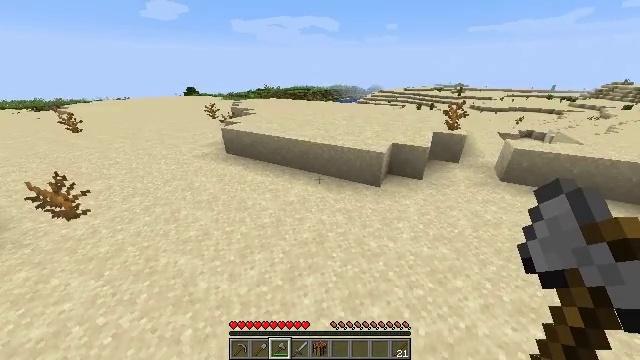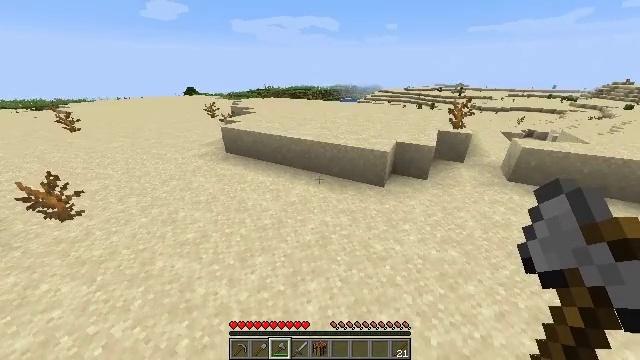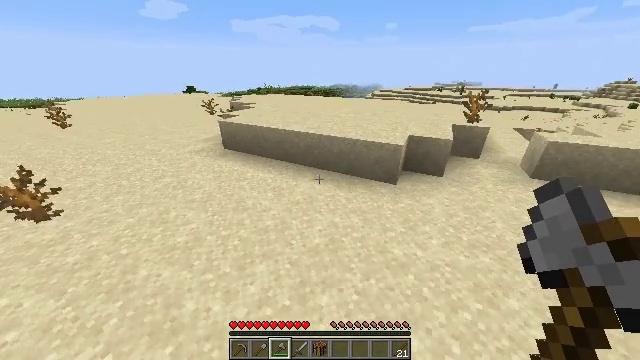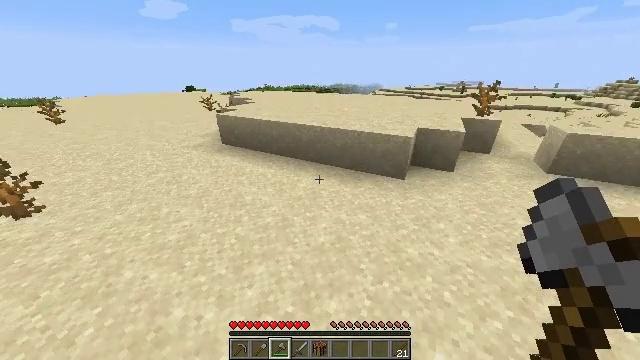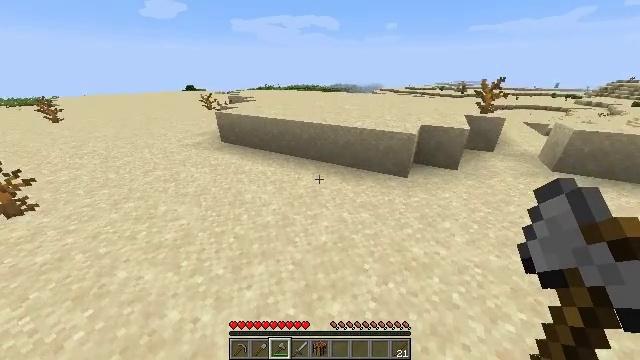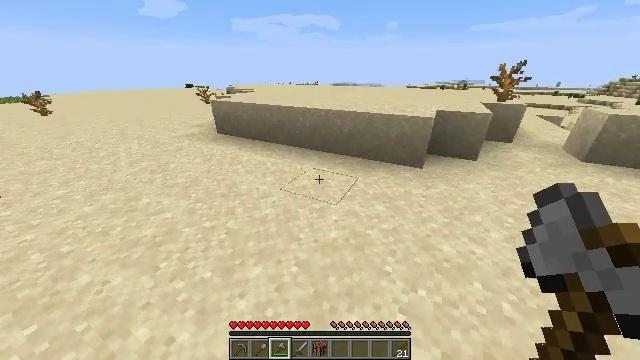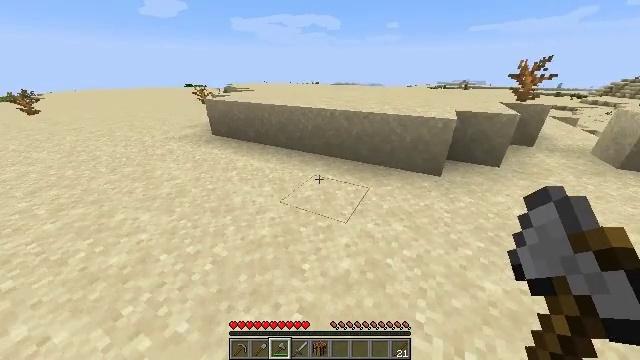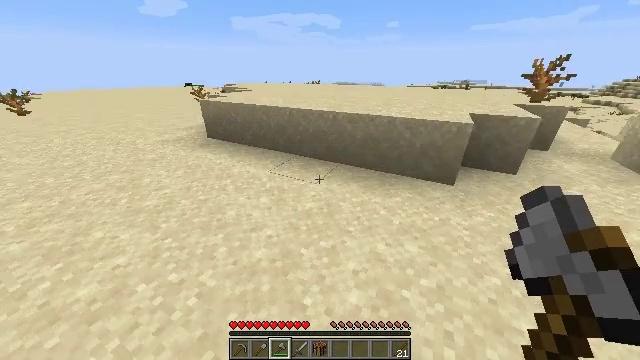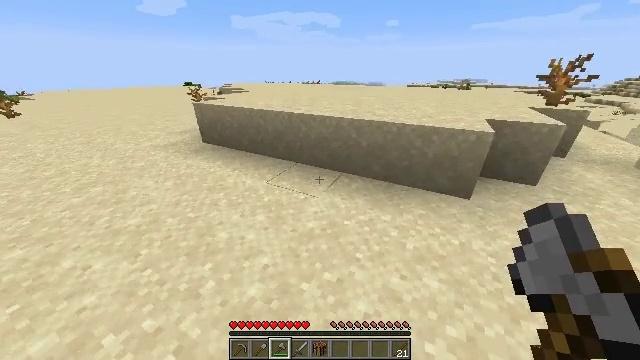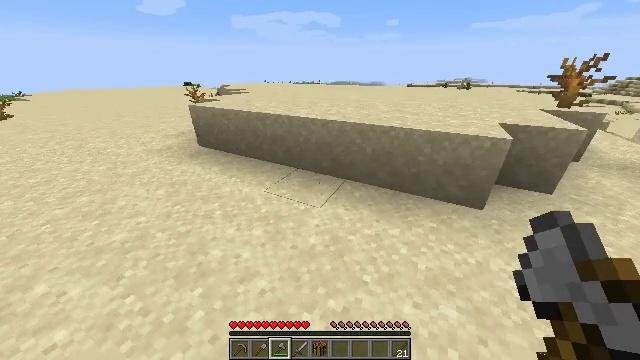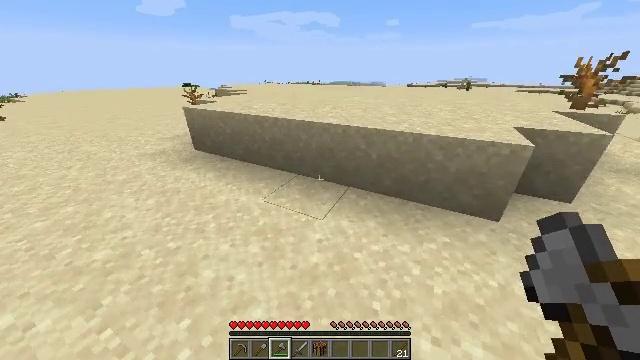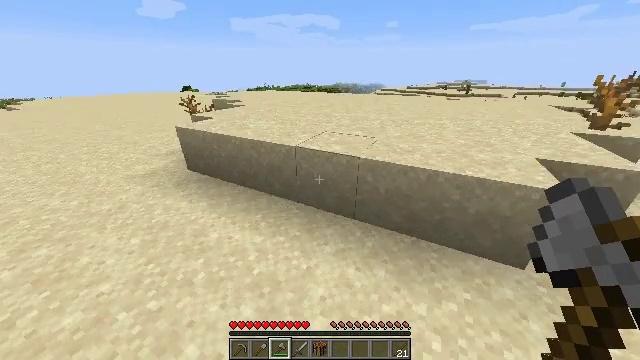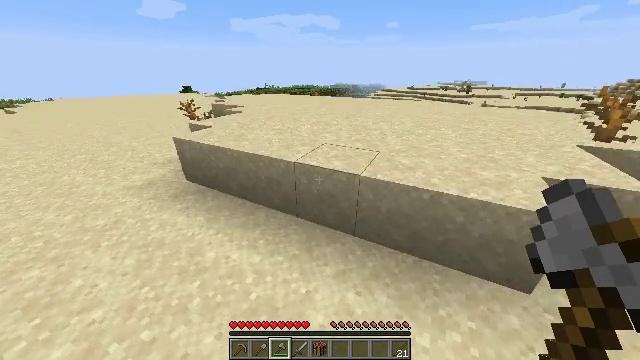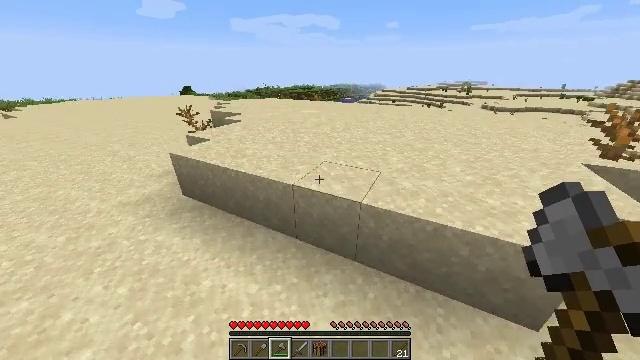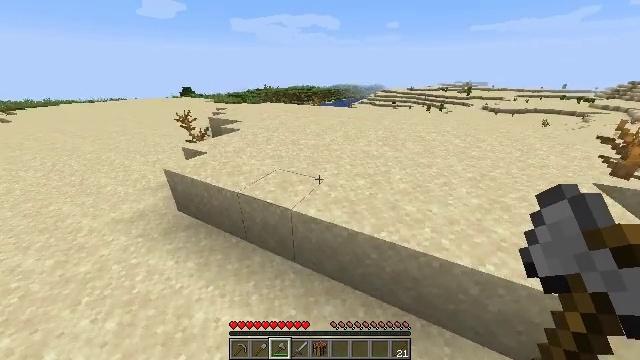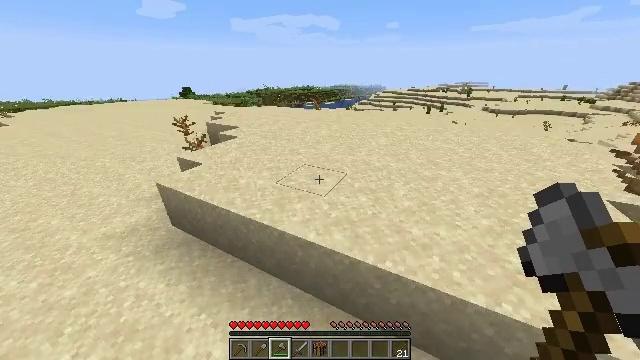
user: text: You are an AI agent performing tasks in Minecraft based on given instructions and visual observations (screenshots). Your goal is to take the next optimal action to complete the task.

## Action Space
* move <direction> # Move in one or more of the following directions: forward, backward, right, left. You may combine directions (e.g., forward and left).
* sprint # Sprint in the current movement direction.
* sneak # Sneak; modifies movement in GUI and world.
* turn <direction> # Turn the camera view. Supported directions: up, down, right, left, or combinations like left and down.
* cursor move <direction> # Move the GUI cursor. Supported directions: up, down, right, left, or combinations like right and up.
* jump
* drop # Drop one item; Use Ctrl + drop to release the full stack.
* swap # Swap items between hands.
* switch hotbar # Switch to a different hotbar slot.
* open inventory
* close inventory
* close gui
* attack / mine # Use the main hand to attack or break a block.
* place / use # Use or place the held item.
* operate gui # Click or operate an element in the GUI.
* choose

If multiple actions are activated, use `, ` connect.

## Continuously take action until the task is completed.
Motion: motion action
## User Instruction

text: Harvest hay blocks from the village.
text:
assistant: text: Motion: move forward, sprint
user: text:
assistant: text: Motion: move forward, sprint
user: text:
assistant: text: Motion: move forward, sprint
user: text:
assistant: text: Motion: move forward, sprint
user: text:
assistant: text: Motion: move forward, sprint
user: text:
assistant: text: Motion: move forward, sprint
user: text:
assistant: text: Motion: move forward, sprint
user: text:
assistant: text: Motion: move forward, sprint
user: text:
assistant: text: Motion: move forward, sprint
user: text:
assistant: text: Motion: move forward, sprint
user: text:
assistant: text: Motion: move forward, sprint, jump
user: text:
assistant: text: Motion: move forward, sprint, jump
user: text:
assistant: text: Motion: move forward, sprint, jump
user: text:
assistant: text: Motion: move forward, sprint, jump
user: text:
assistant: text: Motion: move forward, sprint, jump
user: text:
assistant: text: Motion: move forward, sprint, jump
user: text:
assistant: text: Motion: move forward, sprint, jump
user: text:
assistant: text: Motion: move forward, sprint, jump
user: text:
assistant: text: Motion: move forward, sprint, jump
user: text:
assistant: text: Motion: move forward, sprint, jump
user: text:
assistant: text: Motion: move forward, sprint, jump
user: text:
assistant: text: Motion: move forward, sprint, jump
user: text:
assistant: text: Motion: move forward, sprint, jump
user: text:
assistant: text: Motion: move forward, sprint, jump
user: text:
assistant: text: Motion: move forward and move right, sprint, jump
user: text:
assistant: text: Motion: move forward and move right, sprint, jump
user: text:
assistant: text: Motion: move forward and move right, sprint, jump
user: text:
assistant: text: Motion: move forward and move right, sprint, jump
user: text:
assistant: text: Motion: move forward and move right, sprint, jump
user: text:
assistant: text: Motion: move forward and move right, sprint, jump